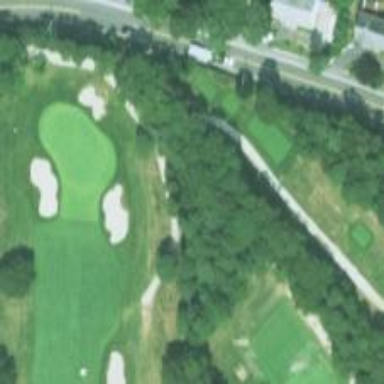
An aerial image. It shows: Service road designated as golf cart path.